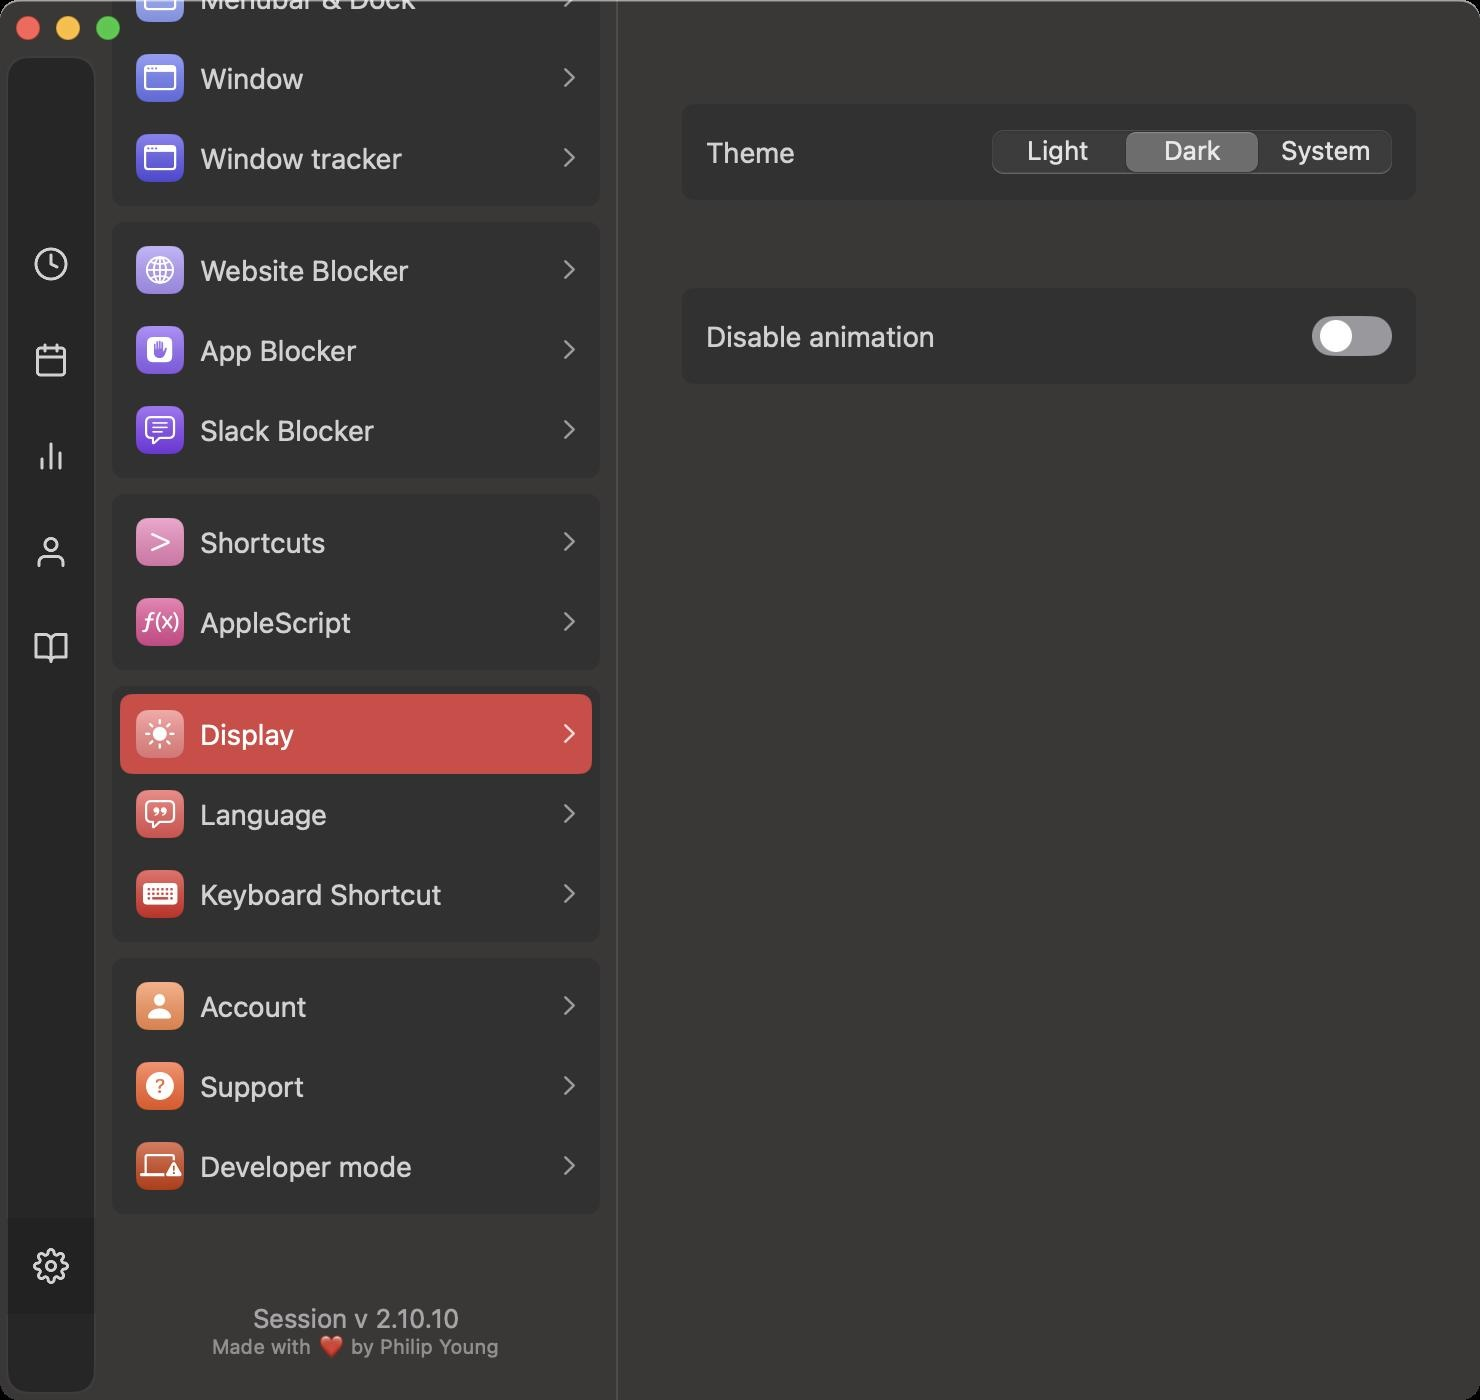
Accessibility tree:
{"name": "Session_Pomodoro_Focus_Timer", "role": "AXWindow", "description": null, "role_description": "standard window", "value": null, "position": "520.00;39.00", "size": "740;700", "children": [{"name": null, "role": "AXGroup", "description": null, "role_description": "group", "value": null, "position": "0.00;0.00", "size": "740;700", "children": [{"name": null, "role": "AXButton", "description": "Close", "role_description": "button", "value": null, "position": "392.00;-148.00", "size": "20;20", "children": []}, {"name": null, "role": "AXButton", "description": "clock", "role_description": "button", "value": null, "position": "3.00;108.00", "size": "45;48", "children": []}, {"name": null, "role": "AXButton", "description": "calendar", "role_description": "button", "value": null, "position": "3.00;156.00", "size": "45;48", "children": []}, {"name": null, "role": "AXButton", "description": "bar-chart-2", "role_description": "button", "value": null, "position": "3.00;204.00", "size": "45;48", "children": []}, {"name": null, "role": "AXButton", "description": "user", "role_description": "button", "value": null, "position": "3.00;252.00", "size": "45;48", "children": []}, {"name": null, "role": "AXButton", "description": "book-open", "role_description": "button", "value": null, "position": "3.00;300.00", "size": "45;48", "children": []}, {"name": null, "role": "AXButton", "description": "settings", "role_description": "button", "value": null, "position": "3.00;609.00", "size": "45;48", "children": []}, {"name": null, "role": "AXScrollArea", "description": null, "role_description": "scroll area", "value": null, "position": "48.00;0.00", "size": "260;700", "children": [{"name": null, "role": "AXStaticText", "description": null, "role_description": "text", "value": "294 items to sync", "position": "68.00;-299.00", "size": "116;17", "children": []}, {"name": null, "role": "AXStaticText", "description": null, "role_description": "text", "value": "May not be up to date", "position": "68.00;-278.00", "size": "115;14", "children": []}, {"name": null, "role": "AXButton", "description": "↺", "role_description": "button", "value": null, "position": "260.00;-295.50", "size": "28;28", "children": []}, {"name": null, "role": "AXButton", "description": "General", "role_description": "button", "value": null, "position": "60.00;-240.00", "size": "236;40", "children": []}, {"name": null, "role": "AXButton", "description": "Profile Settings", "role_description": "button", "value": null, "position": "60.00;-200.00", "size": "236;40", "children": []}, {"name": null, "role": "AXButton", "description": "Notification, !", "role_description": "button", "value": null, "position": "60.00;-160.00", "size": "236;43", "children": []}, {"name": null, "role": "AXButton", "description": "Background sound", "role_description": "button", "value": null, "position": "60.00;-117.00", "size": "236;40", "children": []}, {"name": null, "role": "AXButton", "description": "Calendar", "role_description": "button", "value": null, "position": "60.00;-77.00", "size": "236;40", "children": []}, {"name": null, "role": "AXButton", "description": "Menubar & Dock", "role_description": "button", "value": null, "position": "60.00;-21.00", "size": "236;40", "children": []}, {"name": null, "role": "AXButton", "description": "Window", "role_description": "button", "value": null, "position": "60.00;19.00", "size": "236;40", "children": []}, {"name": null, "role": "AXButton", "description": "Window tracker", "role_description": "button", "value": null, "position": "60.00;59.00", "size": "236;40", "children": []}, {"name": null, "role": "AXButton", "description": "Website Blocker", "role_description": "button", "value": null, "position": "60.00;115.00", "size": "236;40", "children": []}, {"name": null, "role": "AXButton", "description": "App Blocker", "role_description": "button", "value": null, "position": "60.00;155.00", "size": "236;40", "children": []}, {"name": null, "role": "AXButton", "description": "Slack Blocker", "role_description": "button", "value": null, "position": "60.00;195.00", "size": "236;40", "children": []}, {"name": null, "role": "AXButton", "description": "Shortcuts", "role_description": "button", "value": null, "position": "60.00;251.00", "size": "236;40", "children": []}, {"name": null, "role": "AXButton", "description": "AppleScript", "role_description": "button", "value": null, "position": "60.00;291.00", "size": "236;40", "children": []}, {"name": null, "role": "AXButton", "description": "Display", "role_description": "button", "value": null, "position": "60.00;347.00", "size": "236;40", "children": []}, {"name": null, "role": "AXButton", "description": "Language", "role_description": "button", "value": null, "position": "60.00;387.00", "size": "236;40", "children": []}, {"name": null, "role": "AXButton", "description": "Keyboard Shortcut", "role_description": "button", "value": null, "position": "60.00;427.00", "size": "236;40", "children": []}, {"name": null, "role": "AXButton", "description": "Account", "role_description": "button", "value": null, "position": "60.00;483.00", "size": "236;40", "children": []}, {"name": null, "role": "AXButton", "description": "Support", "role_description": "button", "value": null, "position": "60.00;523.00", "size": "236;40", "children": []}, {"name": null, "role": "AXButton", "description": "Developer mode", "role_description": "button", "value": null, "position": "60.00;563.00", "size": "236;40", "children": []}, {"name": null, "role": "AXStaticText", "description": null, "role_description": "text", "value": "Session v 2.10.10", "position": "126.25;651.00", "size": "104;16", "children": []}, {"name": null, "role": "AXStaticText", "description": null, "role_description": "text", "value": "Made with ❤️ by Philip Young", "position": "106.00;667.00", "size": "144;13", "children": []}, {"name": null, "role": "AXScrollBar", "description": null, "role_description": "scroll bar", "value": 1.0, "position": "292.00;0.00", "size": "16;700", "children": [{"name": null, "role": "AXValueIndicator", "description": null, "role_description": "value indicator", "value": 1.0, "position": "296.00;236.00", "size": "12;463", "children": []}, {"name": null, "role": "AXButton", "description": null, "role_description": "increment arrow button", "value": null, "position": "292.00;0.00", "size": "0;0", "children": []}, {"name": null, "role": "AXButton", "description": null, "role_description": "decrement arrow button", "value": null, "position": "292.00;0.00", "size": "0;0", "children": []}, {"name": null, "role": "AXButton", "description": null, "role_description": "increment page button", "value": null, "position": "296.00;699.00", "size": "12;1", "children": []}, {"name": null, "role": "AXButton", "description": null, "role_description": "decrement page button", "value": null, "position": "296.00;0.00", "size": "12;236", "children": []}]}]}, {"name": null, "role": "AXScrollArea", "description": null, "role_description": "scroll area", "value": null, "position": "309.00;0.00", "size": "431;700", "children": [{"name": null, "role": "AXStaticText", "description": null, "role_description": "text", "value": "Theme", "position": "353.00;67.50", "size": "45;17", "children": []}, {"name": null, "role": "AXRadioGroup", "description": "Theme", "role_description": "radio group", "value": "{\n    \"name\": null,\n    \"role\": \"AXRadioButton\",\n    \"description\": \"Dark\",\n    \"role_description\": \"radio button\",\n    \"value\": 1,\n    \"position\": \"563.00;64.00\",\n    \"size\": \"67;24\",\n    \"children\": []\n}", "position": "496.00;65.00", "size": "200;22", "children": [{"name": null, "role": "AXRadioButton", "description": "Light", "role_description": "radio button", "value": 0, "position": "494.00;64.00", "size": "69;24", "children": []}, {"name": null, "role": "AXRadioButton", "description": "Dark", "role_description": "radio button", "value": 1, "position": "563.00;64.00", "size": "67;24", "children": []}, {"name": null, "role": "AXRadioButton", "description": "System", "role_description": "radio button", "value": 0, "position": "630.00;64.00", "size": "68;24", "children": []}]}, {"name": null, "role": "AXStaticText", "description": null, "role_description": "text", "value": "Disable animation", "position": "353.00;159.50", "size": "114;17", "children": []}, {"name": null, "role": "AXCheckBox", "description": null, "role_description": "toggle button", "value": 0, "position": "656.00;156.00", "size": "40;24", "children": []}]}]}, {"name": null, "role": "AXButton", "description": null, "role_description": "close button", "value": null, "position": "7.00;6.00", "size": "14;16", "children": []}, {"name": null, "role": "AXButton", "description": null, "role_description": "full screen button", "value": null, "position": "47.00;6.00", "size": "14;16", "children": [{"name": null, "role": "AXGroup", "description": null, "role_description": "group", "value": null, "position": "47.00;6.00", "size": "14;16", "children": [{"name": null, "role": "AXGroup", "description": null, "role_description": "group", "value": null, "position": "47.00;6.00", "size": "14;16", "children": []}]}]}, {"name": null, "role": "AXButton", "description": null, "role_description": "minimize button", "value": null, "position": "27.00;6.00", "size": "14;16", "children": []}]}